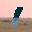
Label: 1